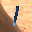
Label: 1